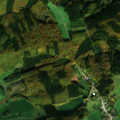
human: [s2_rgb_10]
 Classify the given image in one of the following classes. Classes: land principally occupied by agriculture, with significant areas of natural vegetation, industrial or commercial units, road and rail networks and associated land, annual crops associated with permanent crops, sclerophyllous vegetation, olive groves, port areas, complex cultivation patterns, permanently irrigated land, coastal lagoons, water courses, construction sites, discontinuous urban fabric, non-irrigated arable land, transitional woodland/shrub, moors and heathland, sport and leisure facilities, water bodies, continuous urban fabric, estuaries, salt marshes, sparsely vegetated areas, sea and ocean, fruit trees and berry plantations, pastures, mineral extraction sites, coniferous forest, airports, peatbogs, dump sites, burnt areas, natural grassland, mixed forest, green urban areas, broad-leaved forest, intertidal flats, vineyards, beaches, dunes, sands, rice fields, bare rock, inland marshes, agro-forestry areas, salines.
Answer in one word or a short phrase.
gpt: discontinuous urban fabric, complex cultivation patterns, mixed forest